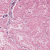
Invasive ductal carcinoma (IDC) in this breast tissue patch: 0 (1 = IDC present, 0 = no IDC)